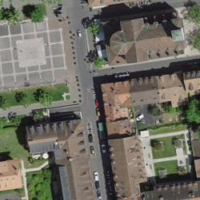
EUNIS habitat code: 54
Species observed at this site:
Euonymus europaeus